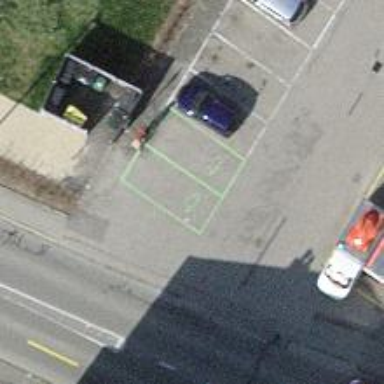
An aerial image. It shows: Charging station.